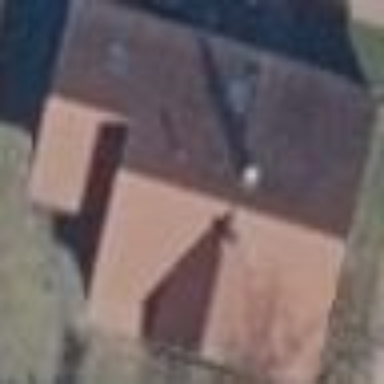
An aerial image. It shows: Simple house.